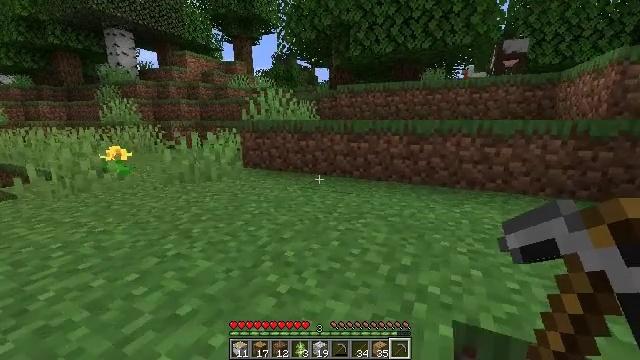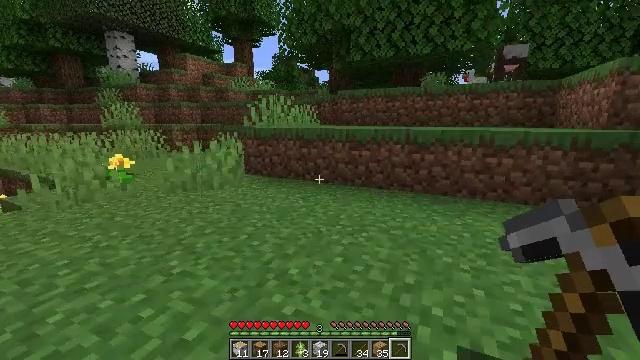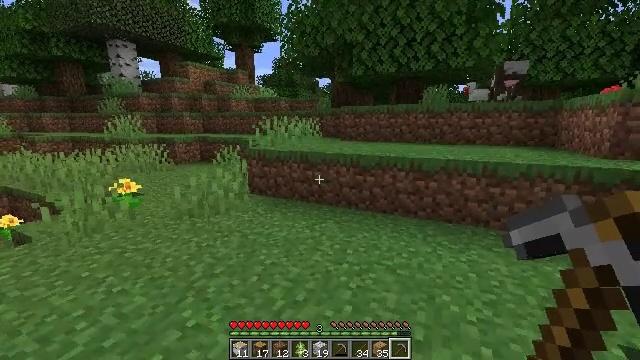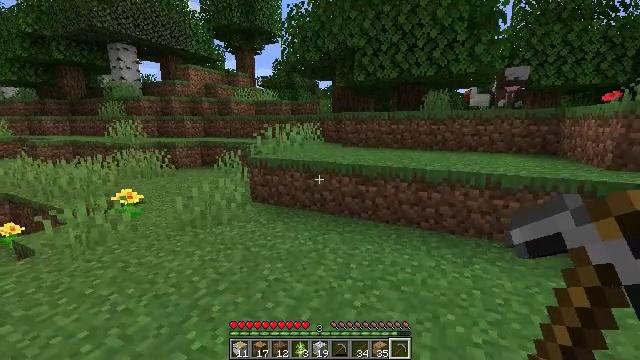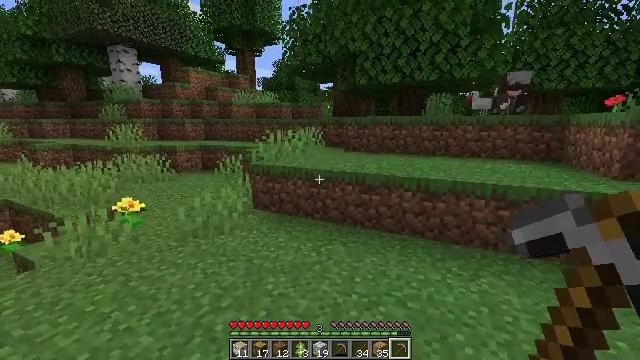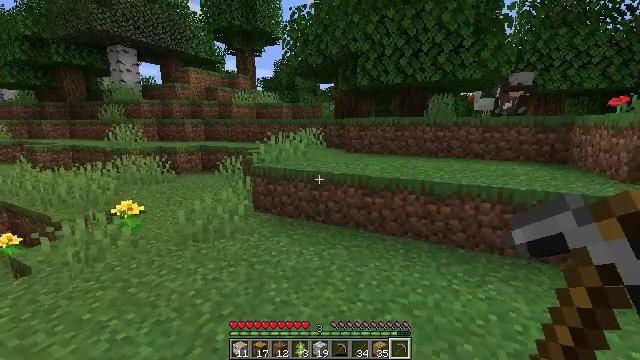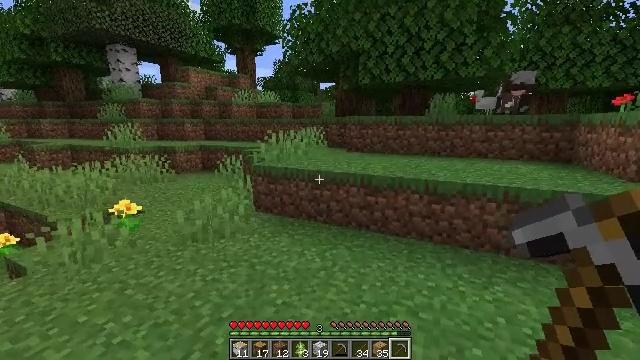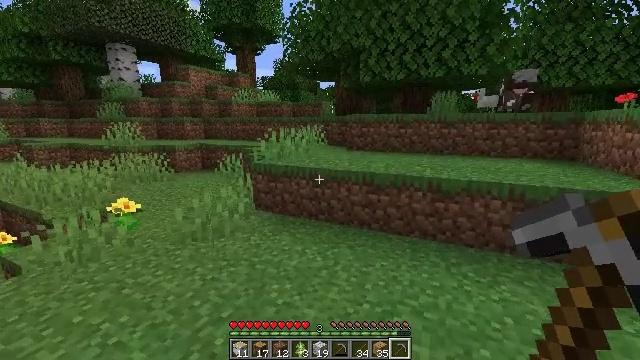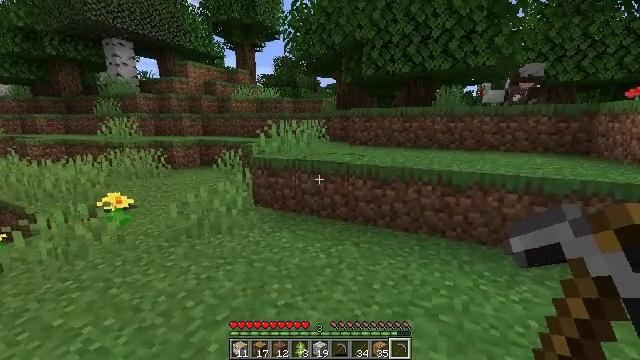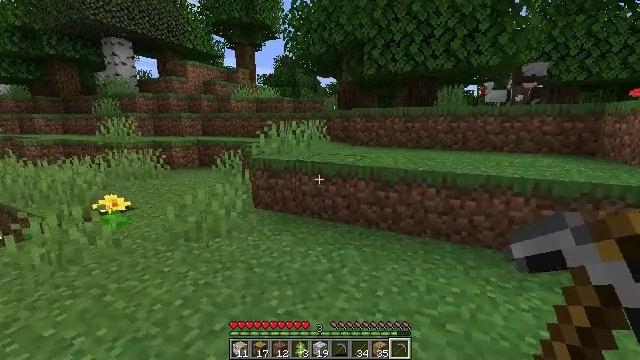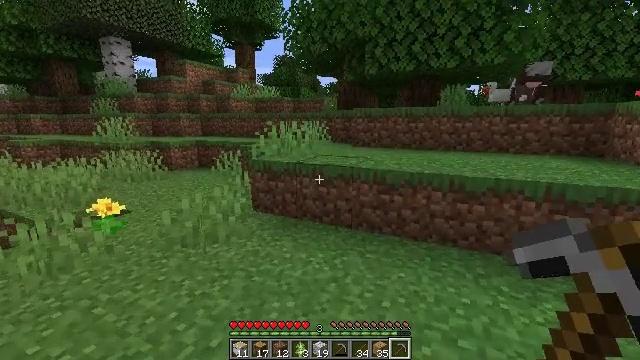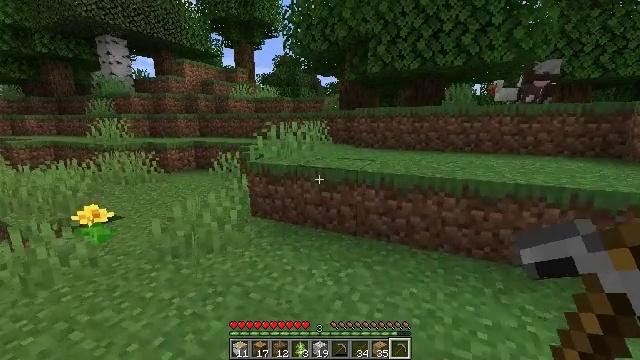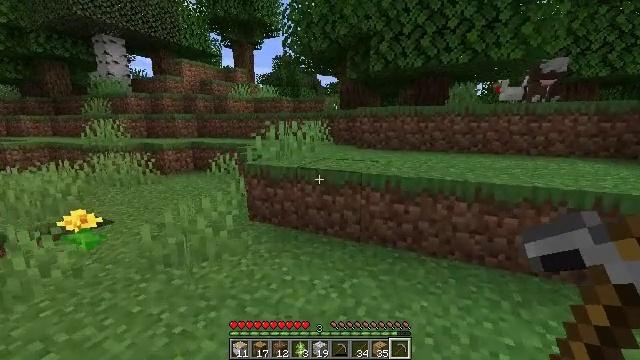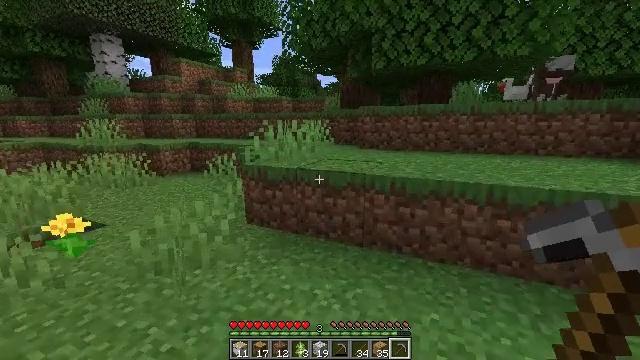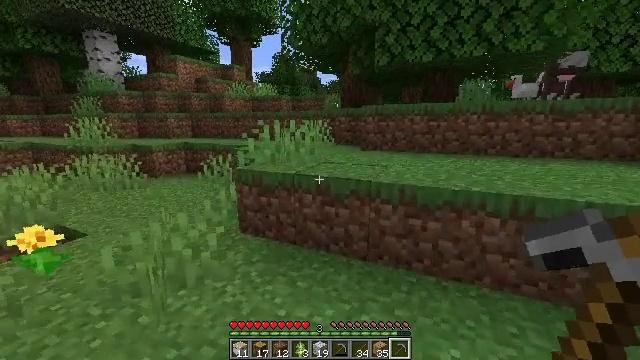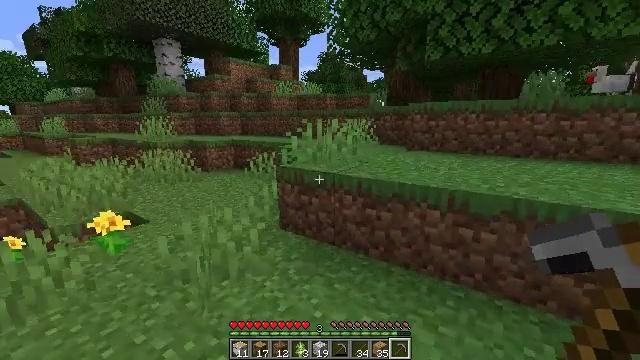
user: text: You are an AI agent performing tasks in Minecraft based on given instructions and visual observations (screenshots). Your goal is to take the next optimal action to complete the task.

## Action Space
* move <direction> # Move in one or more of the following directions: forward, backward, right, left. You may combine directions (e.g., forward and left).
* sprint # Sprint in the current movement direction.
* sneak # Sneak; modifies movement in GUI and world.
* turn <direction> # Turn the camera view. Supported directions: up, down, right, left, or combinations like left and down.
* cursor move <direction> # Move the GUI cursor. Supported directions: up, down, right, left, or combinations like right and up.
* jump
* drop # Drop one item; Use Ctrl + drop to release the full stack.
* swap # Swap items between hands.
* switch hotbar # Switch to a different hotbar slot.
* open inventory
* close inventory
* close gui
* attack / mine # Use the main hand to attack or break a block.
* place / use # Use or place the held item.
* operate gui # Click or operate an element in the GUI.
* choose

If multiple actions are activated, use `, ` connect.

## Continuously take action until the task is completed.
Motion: motion action
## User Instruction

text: Gather tall grass by hitting it.
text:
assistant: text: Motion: move forward, jump
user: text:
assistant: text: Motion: move forward, jump
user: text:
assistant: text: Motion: move forward, jump
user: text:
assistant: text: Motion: move forward
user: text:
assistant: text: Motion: move forward
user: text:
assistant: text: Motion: move forward
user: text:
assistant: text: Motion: move forward
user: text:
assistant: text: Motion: move forward
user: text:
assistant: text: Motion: move forward
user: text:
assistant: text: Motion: move forward
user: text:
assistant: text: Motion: move forward
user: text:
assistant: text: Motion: move forward
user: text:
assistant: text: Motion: move forward
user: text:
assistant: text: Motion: move forward
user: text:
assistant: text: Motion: move forward, turn left
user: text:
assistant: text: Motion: move forward, turn left and up
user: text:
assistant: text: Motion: move forward, turn left and up
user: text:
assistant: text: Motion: move forward, turn left
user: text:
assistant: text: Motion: move forward
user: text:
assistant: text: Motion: move forward
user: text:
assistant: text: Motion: move forward
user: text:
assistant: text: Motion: move forward
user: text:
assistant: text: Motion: move forward
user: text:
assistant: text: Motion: move forward
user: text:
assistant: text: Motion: move forward
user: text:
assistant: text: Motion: move forward
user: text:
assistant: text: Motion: move forward
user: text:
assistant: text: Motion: move forward
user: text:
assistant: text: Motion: move forward
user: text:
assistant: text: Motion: move forward